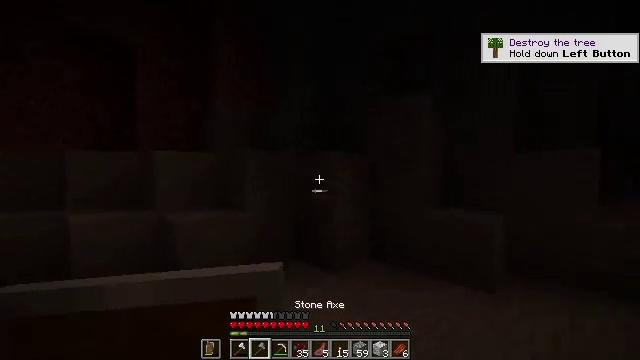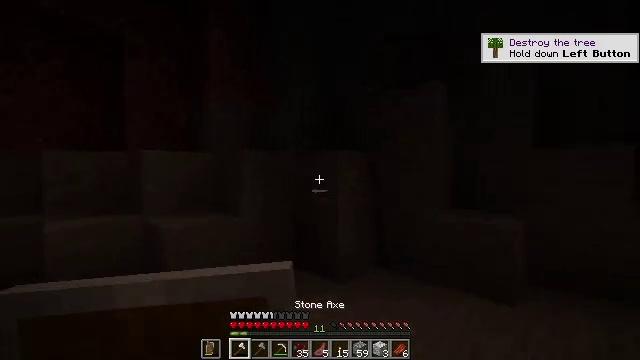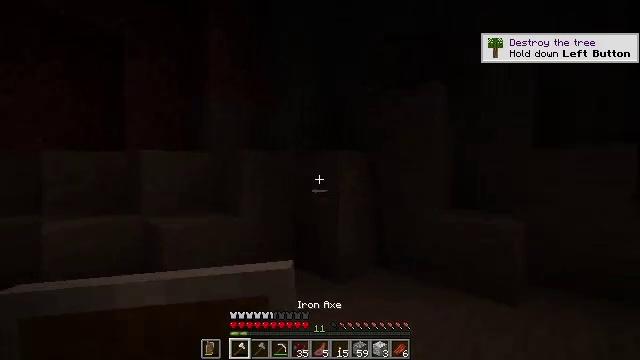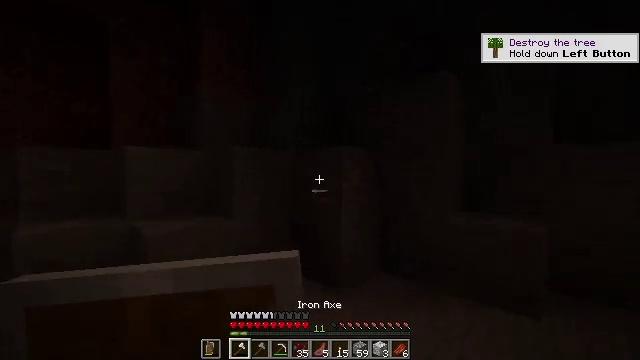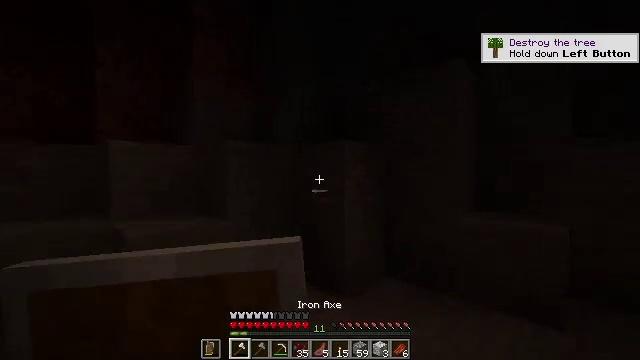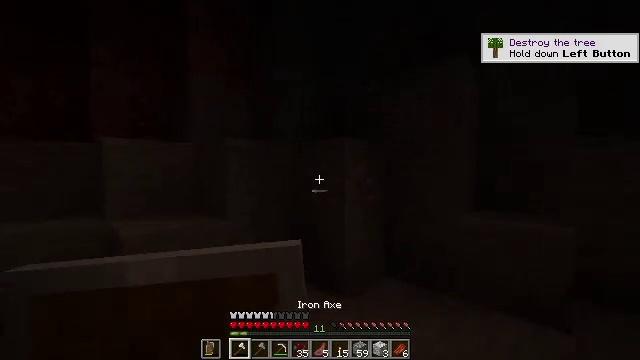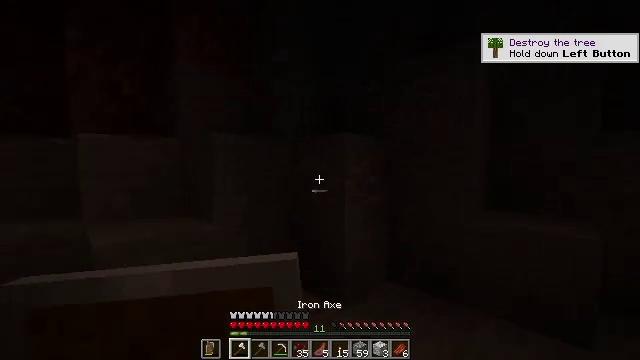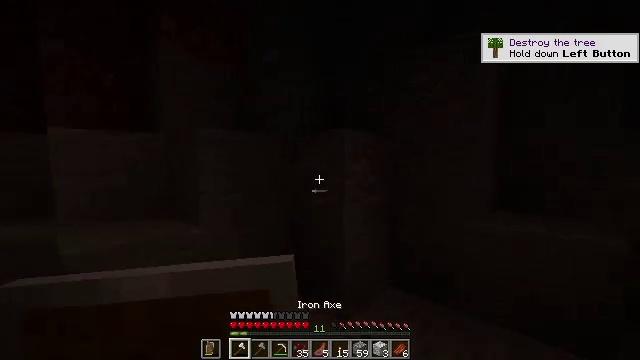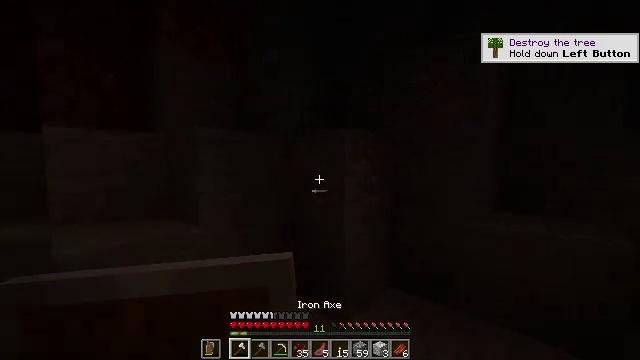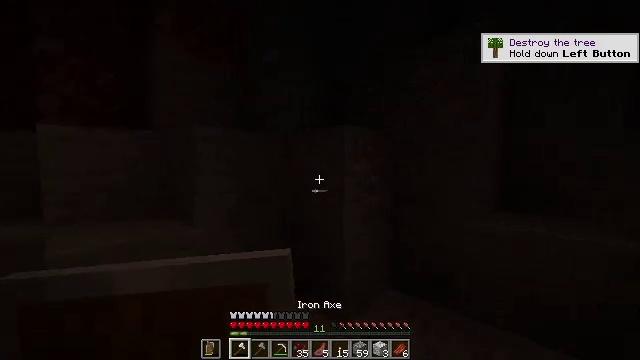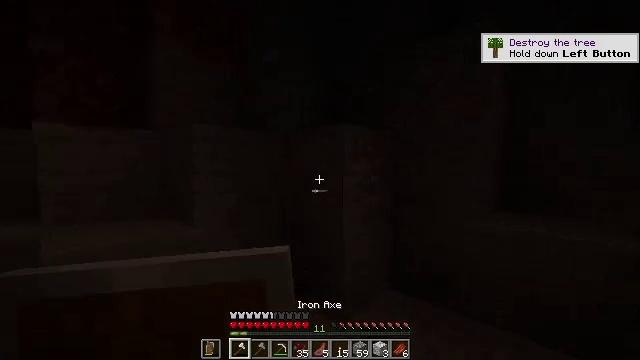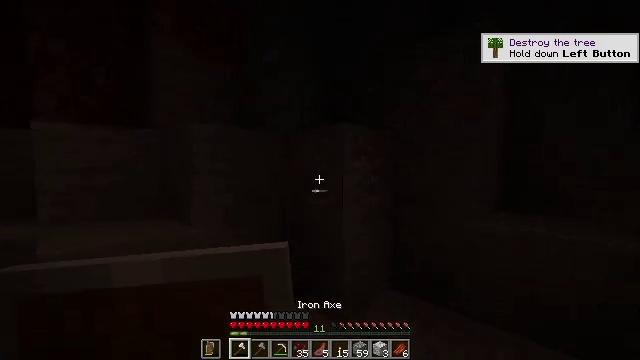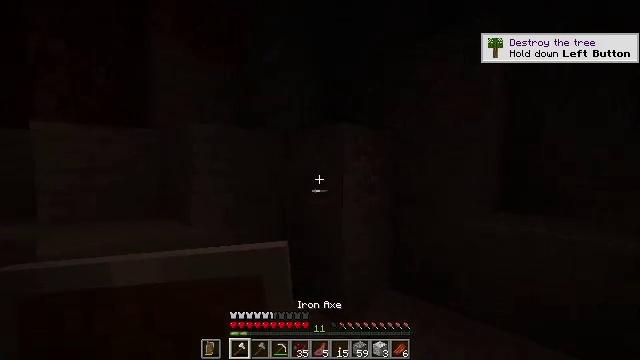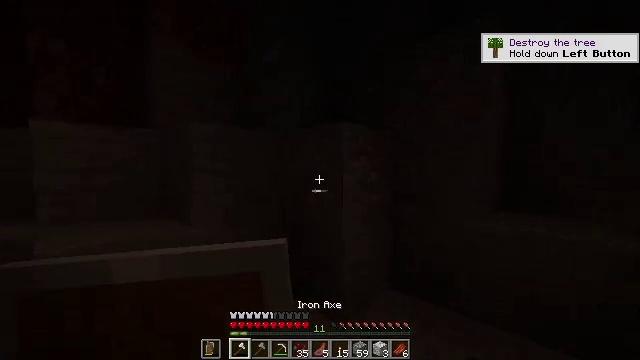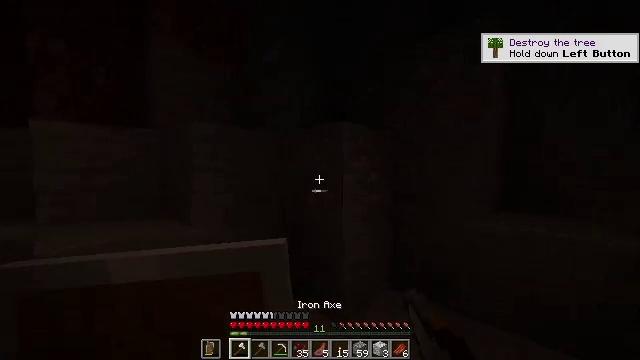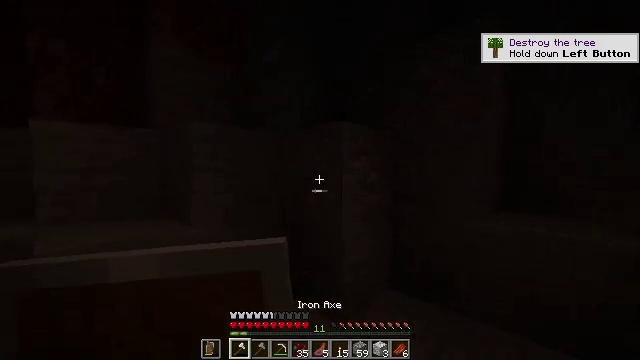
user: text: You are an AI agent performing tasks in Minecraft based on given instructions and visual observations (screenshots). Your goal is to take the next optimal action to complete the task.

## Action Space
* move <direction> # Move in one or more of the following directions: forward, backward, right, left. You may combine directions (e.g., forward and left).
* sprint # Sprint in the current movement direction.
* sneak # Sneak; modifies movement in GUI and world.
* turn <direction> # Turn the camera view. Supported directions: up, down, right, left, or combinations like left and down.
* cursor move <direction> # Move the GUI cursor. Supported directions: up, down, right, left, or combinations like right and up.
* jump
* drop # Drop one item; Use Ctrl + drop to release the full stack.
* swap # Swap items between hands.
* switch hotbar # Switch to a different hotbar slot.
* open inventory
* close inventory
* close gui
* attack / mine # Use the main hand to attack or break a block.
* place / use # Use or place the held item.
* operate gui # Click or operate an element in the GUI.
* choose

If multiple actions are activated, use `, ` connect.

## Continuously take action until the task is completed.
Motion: motion action
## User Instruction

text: Collect iron ore blocks.
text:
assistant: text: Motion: move forward, switch to hotbar 1
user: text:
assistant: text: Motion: move forward, switch to hotbar 1
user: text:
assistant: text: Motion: move forward, switch to hotbar 1
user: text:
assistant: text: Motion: move forward, switch to hotbar 1
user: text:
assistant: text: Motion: move forward, attack / mine
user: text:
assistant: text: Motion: move forward, turn down, attack / mine
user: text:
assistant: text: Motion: attack / mine
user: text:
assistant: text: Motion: attack / mine
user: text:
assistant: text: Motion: attack / mine
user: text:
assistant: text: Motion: attack / mine
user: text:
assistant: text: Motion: attack / mine
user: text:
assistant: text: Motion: attack / mine
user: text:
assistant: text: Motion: attack / mine
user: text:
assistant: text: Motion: attack / mine
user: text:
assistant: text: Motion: attack / mine
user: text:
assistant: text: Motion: attack / mine
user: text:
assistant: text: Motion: attack / mine
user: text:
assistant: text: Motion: no_op
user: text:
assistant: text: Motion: no_op
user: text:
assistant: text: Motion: switch to hotbar 3
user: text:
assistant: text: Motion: switch to hotbar 3
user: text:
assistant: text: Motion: switch to hotbar 3
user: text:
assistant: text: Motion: attack / mine
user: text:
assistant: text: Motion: attack / mine
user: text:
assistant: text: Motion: attack / mine
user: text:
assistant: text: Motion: attack / mine
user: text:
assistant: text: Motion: attack / mine
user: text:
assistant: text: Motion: attack / mine
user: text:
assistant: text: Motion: attack / mine
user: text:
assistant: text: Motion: attack / mine